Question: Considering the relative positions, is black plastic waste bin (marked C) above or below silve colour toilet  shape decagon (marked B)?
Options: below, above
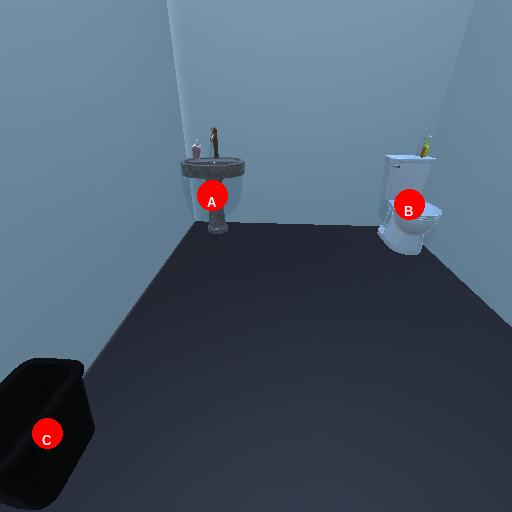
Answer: below